Interaction volume radius: 5 \u00c5
Interaction volume height: 20 \u00c5
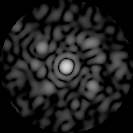
Disorder parameter: 0.6678